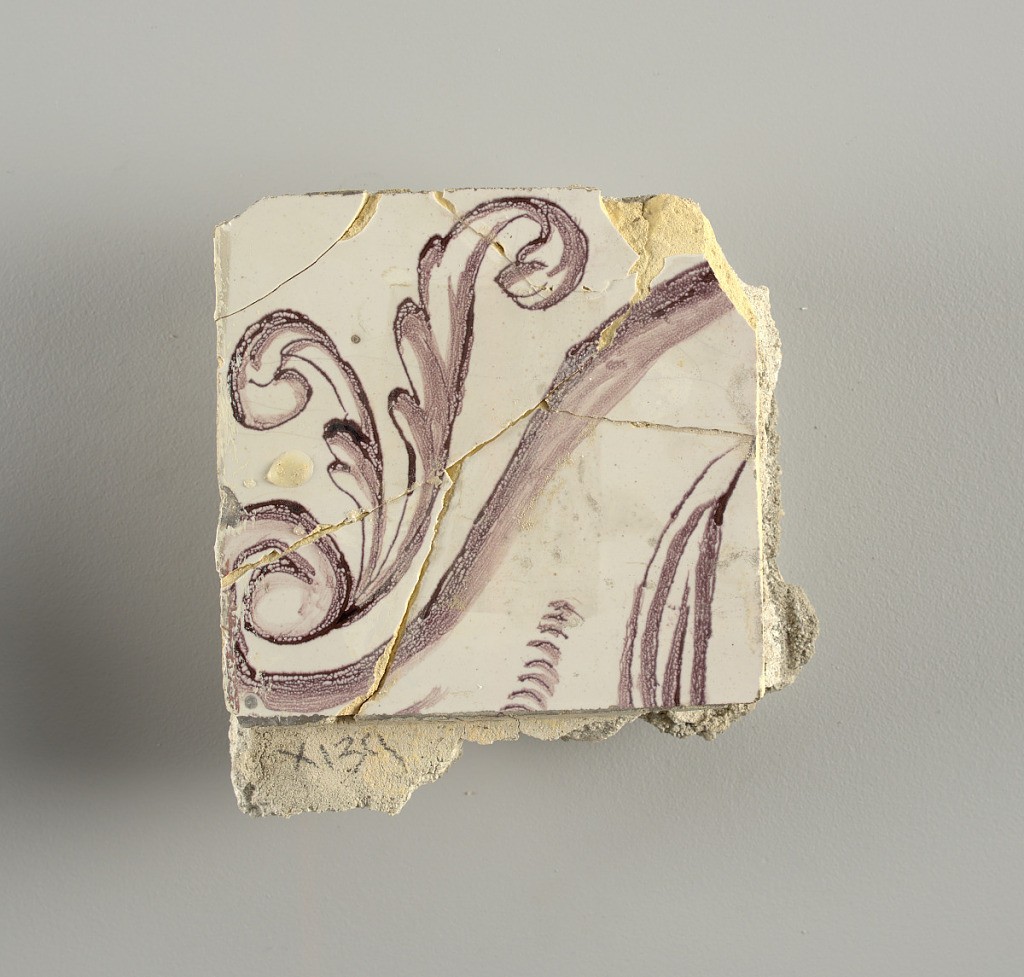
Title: Tile wall facing
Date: ca. 1725
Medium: Tin-glazed earthenware, underglaze
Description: Horizontal rectangle.  Thirty tiles wide and twenty-three tiles high with opening for fireplace eleven tiles wide and ten high.  Foliage arabesques disposed about three vertical axes from which are emphazised by urns at center and right, and at left by the figure of a standing woman carrying an infant on her arm and accompanied by two children.